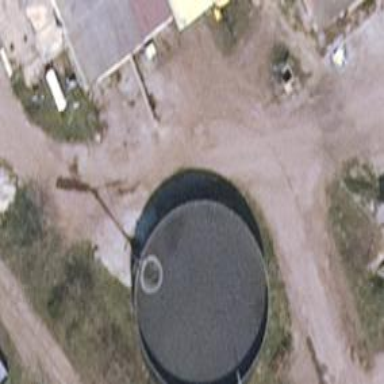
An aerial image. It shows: Storage tank with man-made structure.